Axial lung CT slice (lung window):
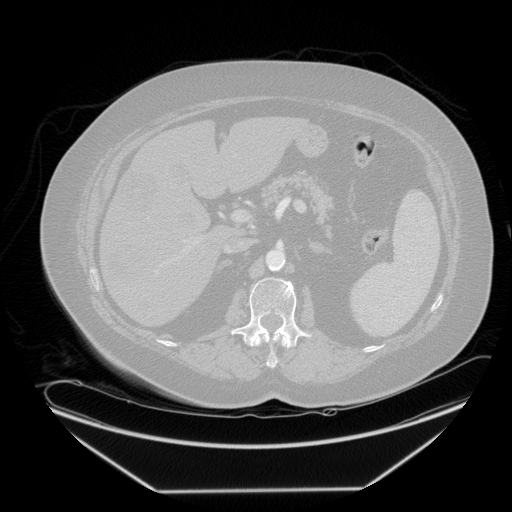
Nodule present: no